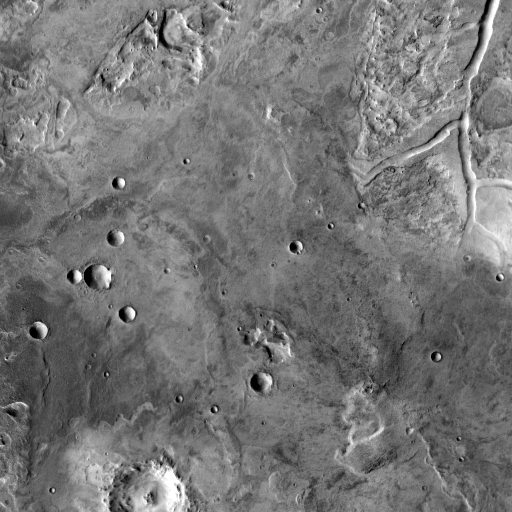
Crater classes present: Background, Other, Layered, Buried